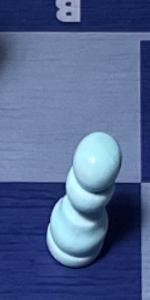
Label: Pawn_White